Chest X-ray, PA view. Patient: 70 years old, sex M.
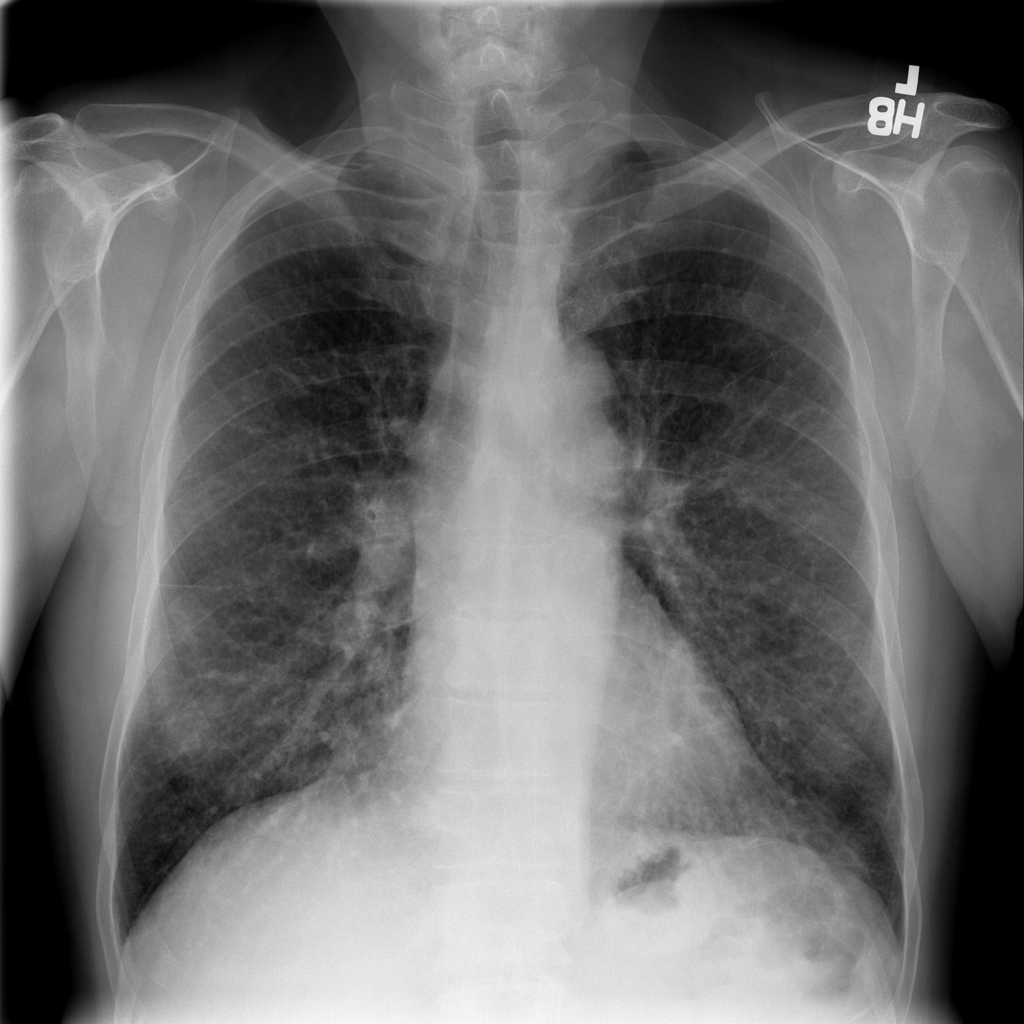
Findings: No Finding